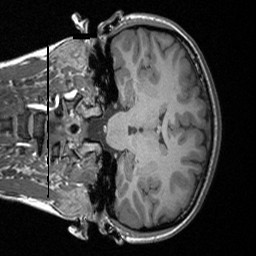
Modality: T1w
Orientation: coronal
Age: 20
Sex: female
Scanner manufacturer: siemens
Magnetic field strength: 3 T
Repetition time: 1.64 s
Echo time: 0.00234 s